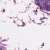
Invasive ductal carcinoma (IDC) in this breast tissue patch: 0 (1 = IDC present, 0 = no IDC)